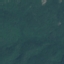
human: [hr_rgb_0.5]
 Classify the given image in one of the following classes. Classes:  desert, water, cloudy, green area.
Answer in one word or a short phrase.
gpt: green area